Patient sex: F
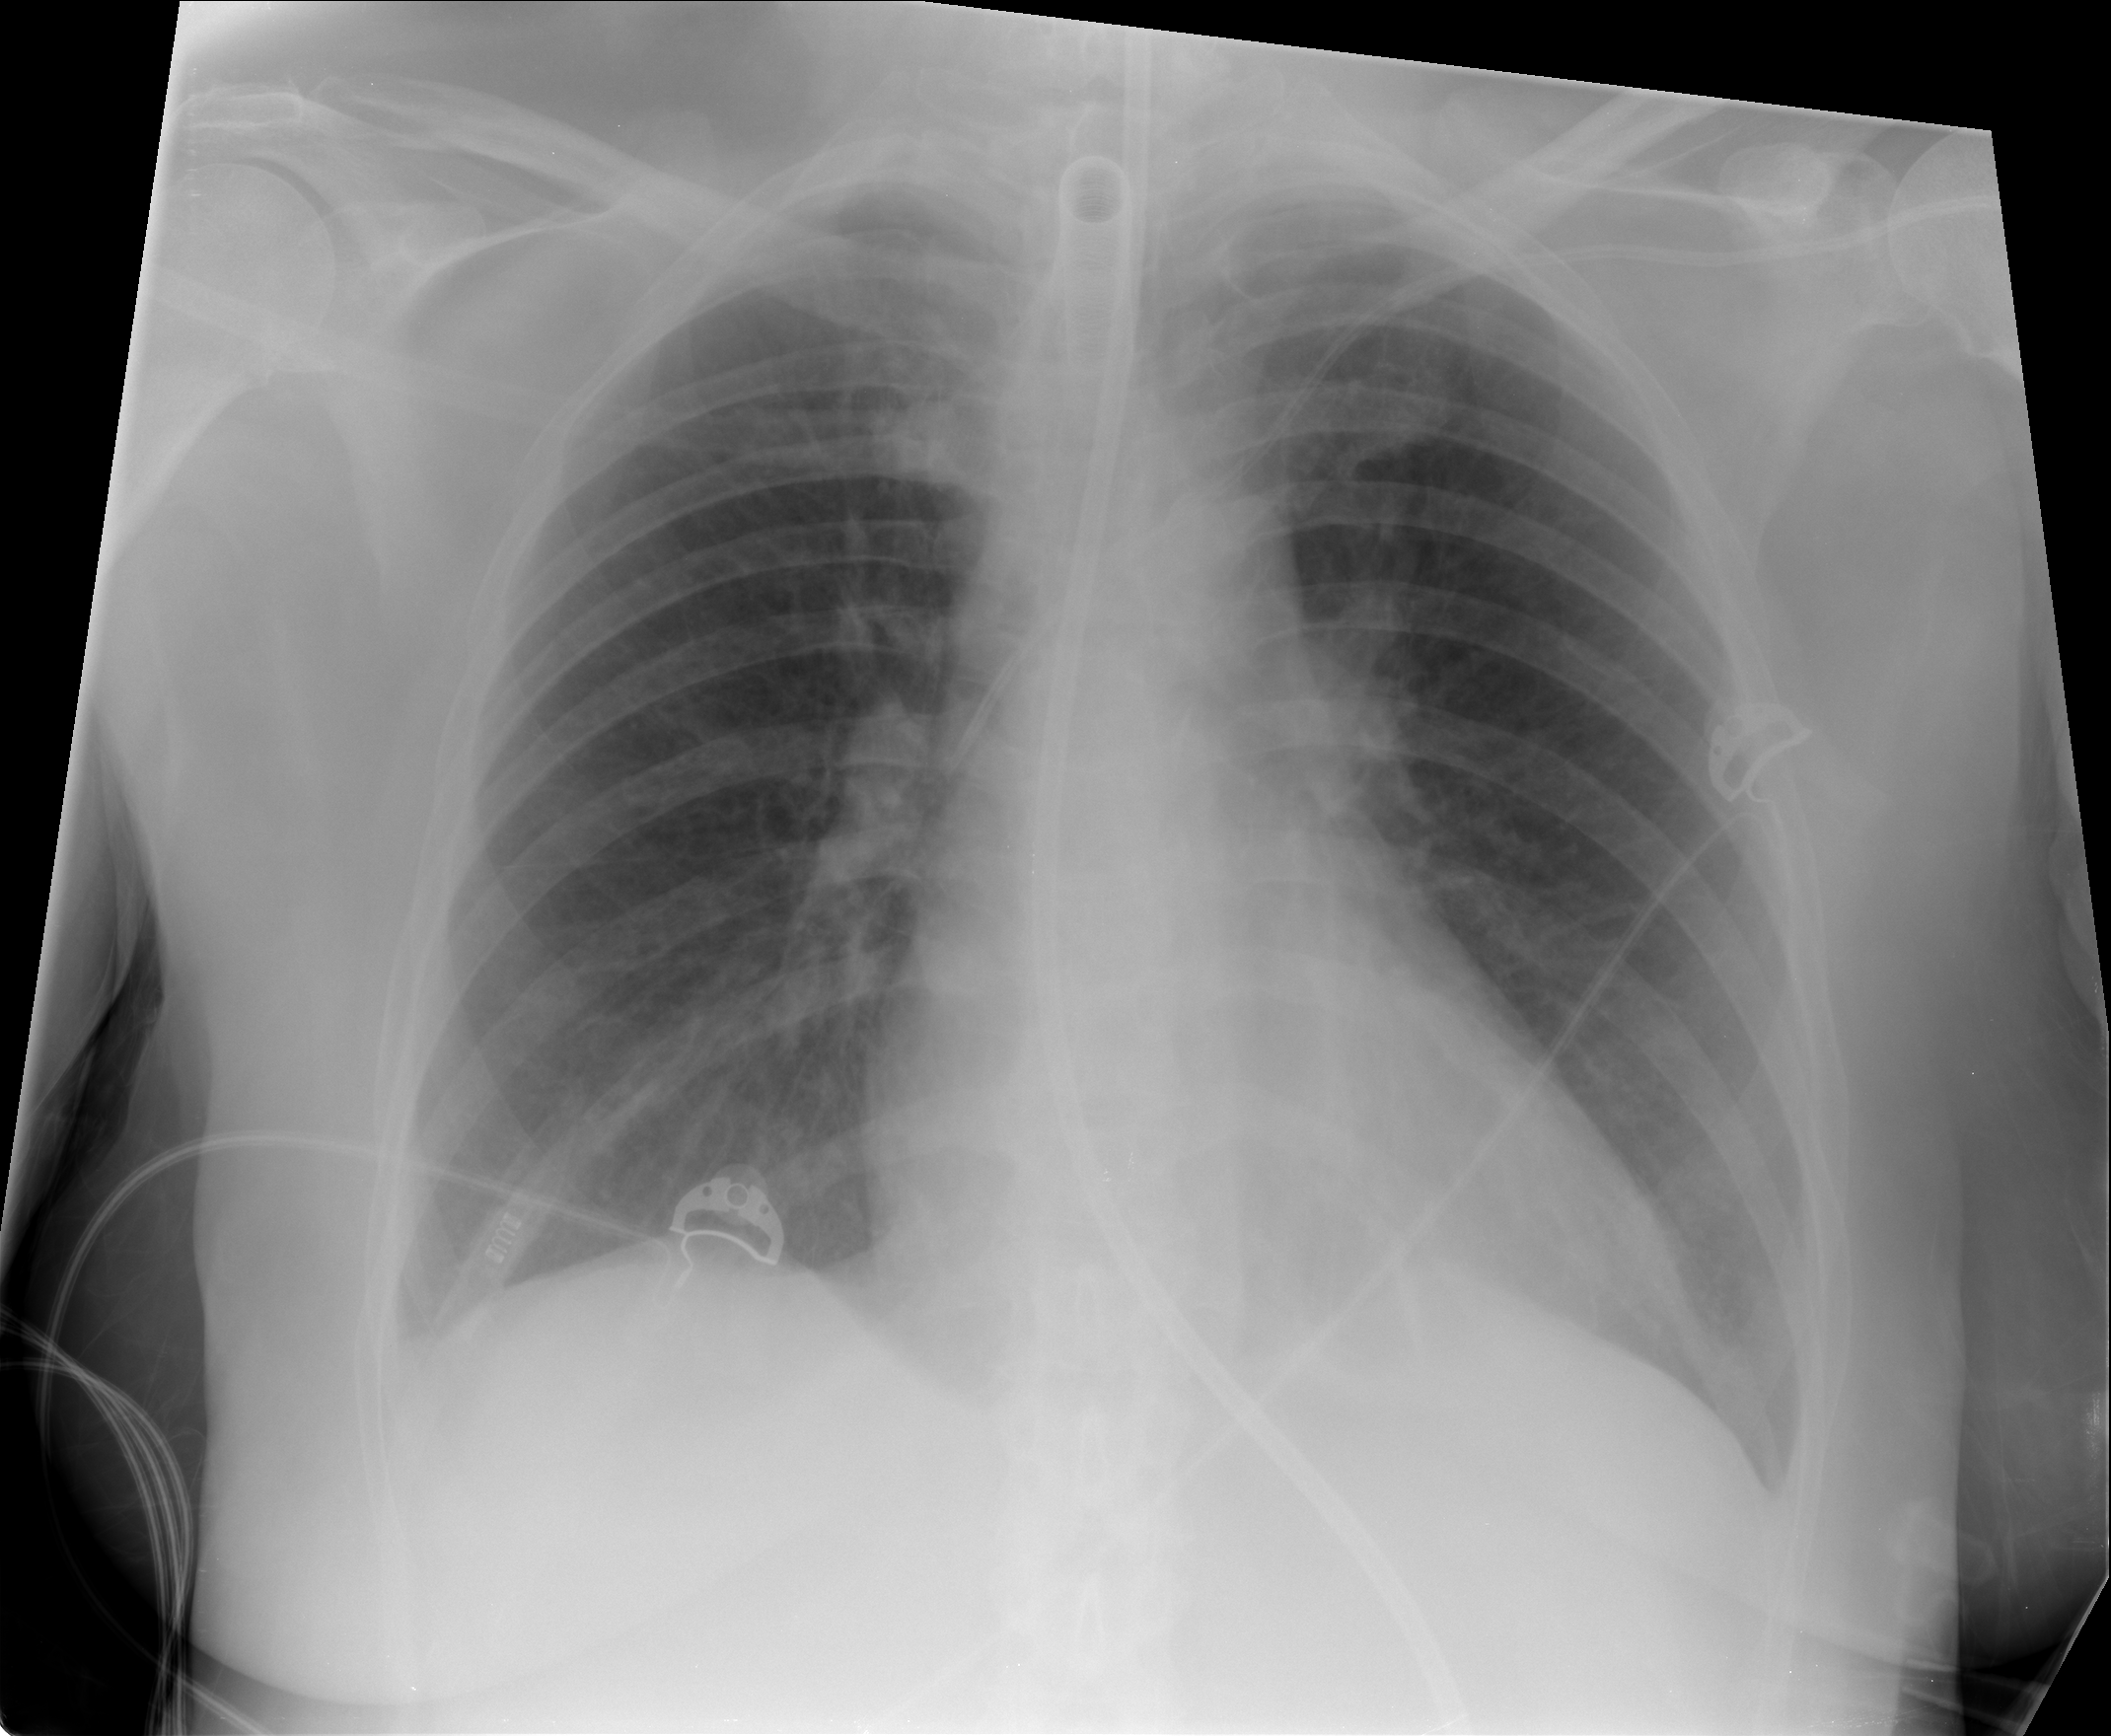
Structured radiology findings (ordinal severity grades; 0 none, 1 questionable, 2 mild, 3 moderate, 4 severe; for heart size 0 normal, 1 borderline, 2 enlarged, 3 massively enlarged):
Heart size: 1
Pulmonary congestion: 0
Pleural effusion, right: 1
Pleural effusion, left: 1
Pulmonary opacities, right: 0
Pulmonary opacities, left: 0
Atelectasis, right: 0
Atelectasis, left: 0